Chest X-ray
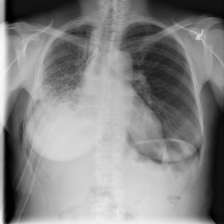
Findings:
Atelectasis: negative
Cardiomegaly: negative
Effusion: negative
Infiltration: positive
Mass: positive
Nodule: negative
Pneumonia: positive
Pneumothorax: negative
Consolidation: negative
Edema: positive
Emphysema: positive
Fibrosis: negative
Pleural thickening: negative
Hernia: negative